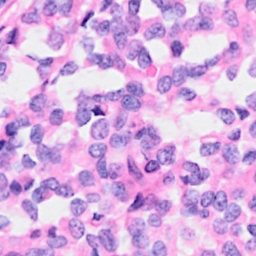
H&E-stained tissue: Breast